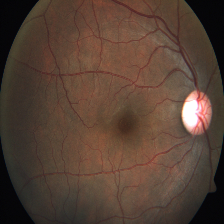
Diabetic retinopathy grade: Severe